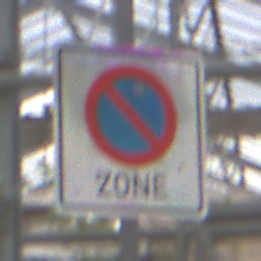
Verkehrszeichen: BeginnEingeschraenktesHalteverbotZone
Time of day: Midday
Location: Roofed (Special)
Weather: Overcast
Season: NotSpecified
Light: Natural